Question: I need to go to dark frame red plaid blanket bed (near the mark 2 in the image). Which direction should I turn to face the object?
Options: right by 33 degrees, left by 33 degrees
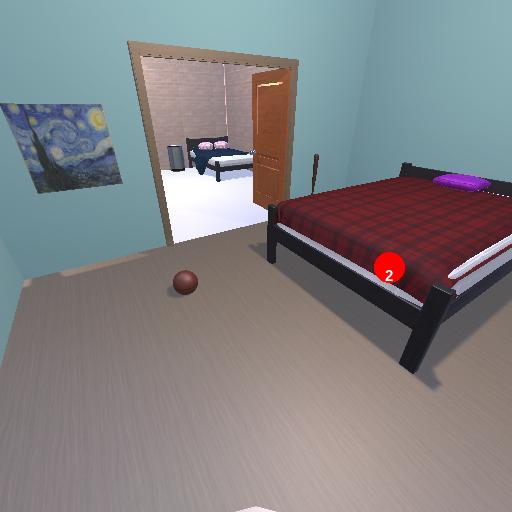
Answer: right by 33 degrees